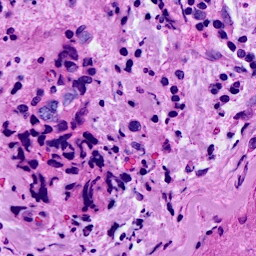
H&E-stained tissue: Breast